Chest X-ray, AP view. Patient: 58 years old, sex F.
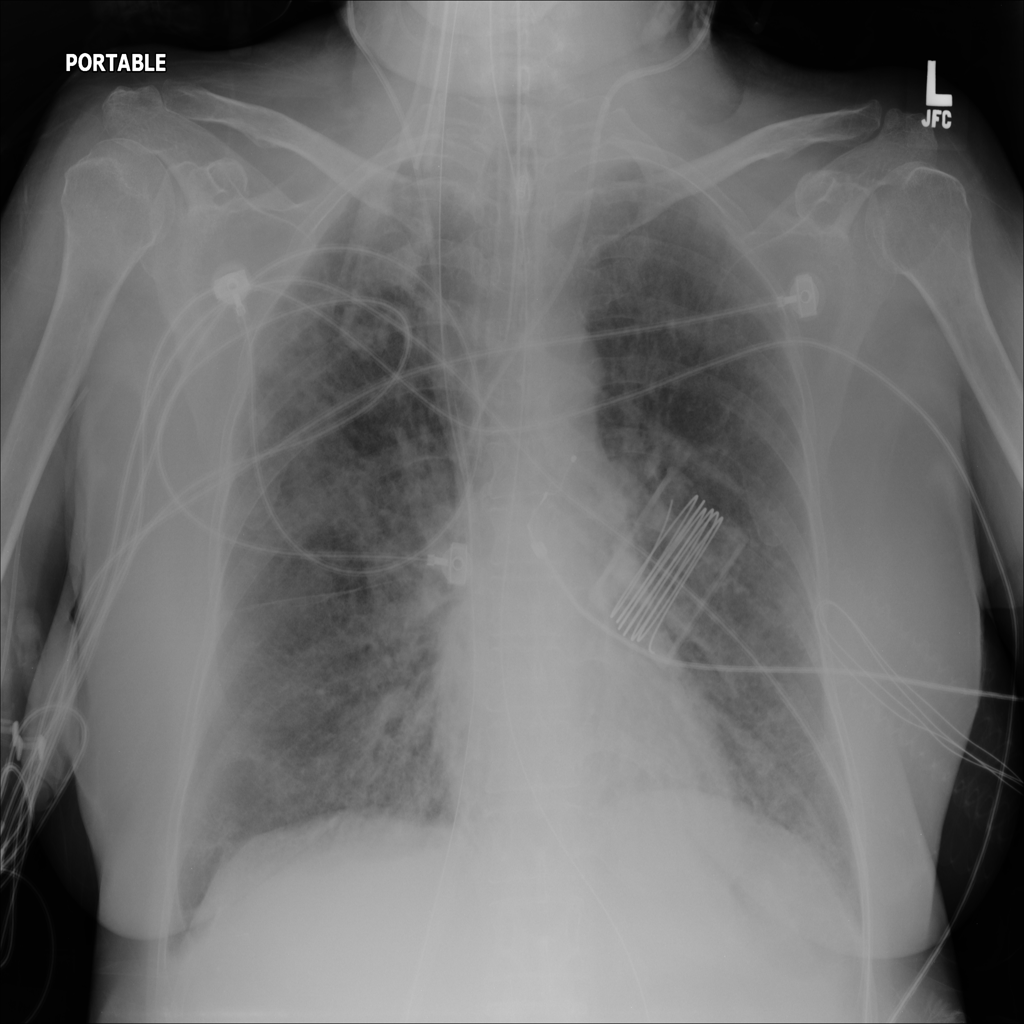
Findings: Infiltration